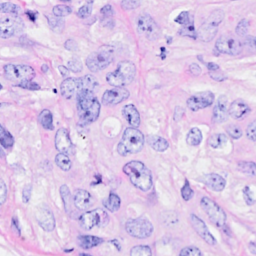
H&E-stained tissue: Breast